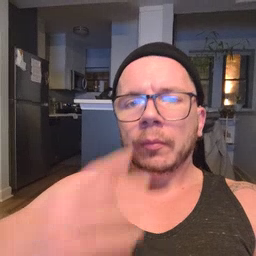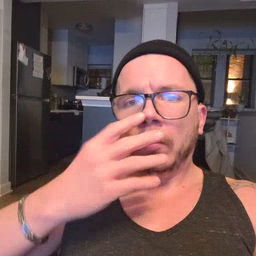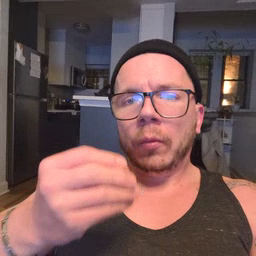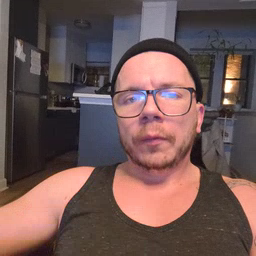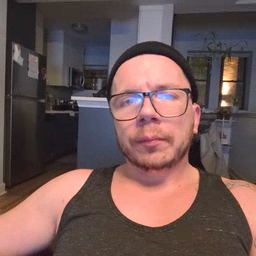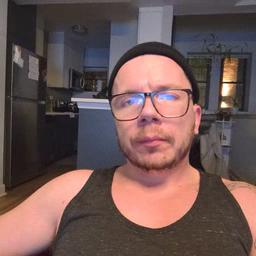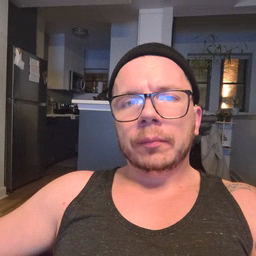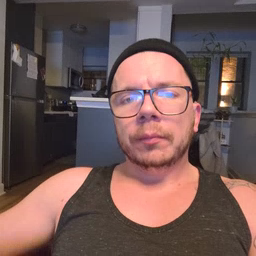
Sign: wolf